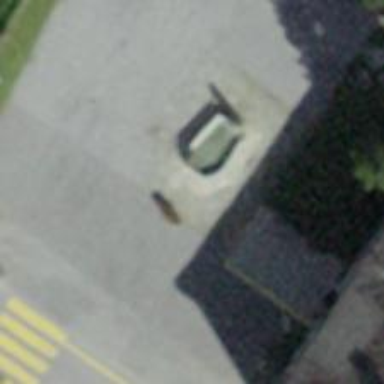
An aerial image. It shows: Bench for seating.